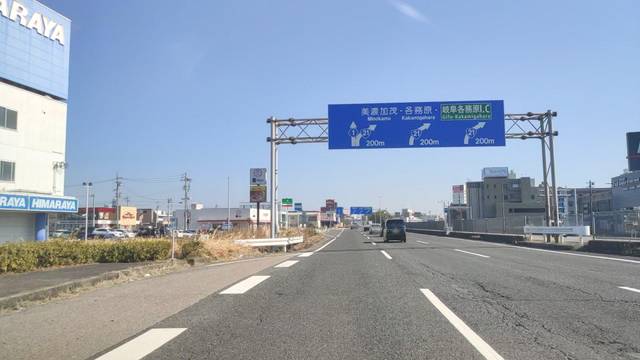
Region: Japan
Coordinates: 35.396, 136.727